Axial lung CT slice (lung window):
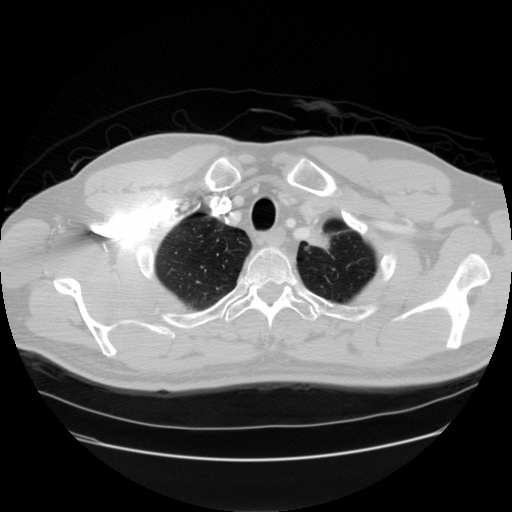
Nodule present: yes
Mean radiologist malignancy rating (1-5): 4.75